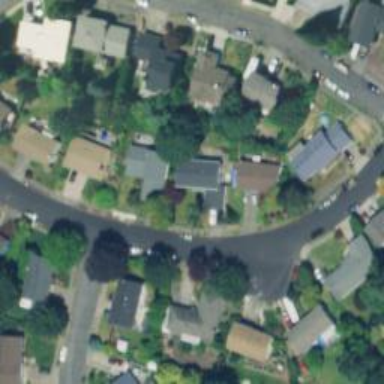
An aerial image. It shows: Residential road with sidewalk on the left.